Question: I have filter marker based on type by below code
'''
filters= ['office','home']
$.each(Gmaps.map.markers, function(i, marker) {
if(filters.length < 1){
Gmaps.map.showMarker(marker);
}else if(filters.indexOf(marker.type) > -1){
Gmaps.map.showMarker(marker);
}else{
Gmaps.map.hideMarker(marker);
}
});
'''
this code hide that marker but its not update Clusterer count on the map.
how to update Clusterer count on map

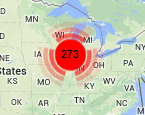
Answer: Please try with this code
'''
handler = Gmaps.build('Google');
handler.buildMap({ provider: {}, internal: {id: 'map'}}, function(){
markers_json = <%=raw @json.to_json %>;
Gmaps.markers = _.map(markers_json, function(marker_json){
marker = handler.addMarker(marker_json);
_.extend(marker, marker_json);
return marker;
});
handler.bounds.extendWith(Gmaps.markers);
handler.fitMapToBounds();
});
'''
for manage event try with this code
'''
handler.clusterer.clear();
$.each(Gmaps.markers, function(i, marker) {
if(filters.length < 1){
marker.show();
handler.clusterer.addMarker(marker)
}else if(filters.indexOf(marker.type) > -1){
handler.clusterer.addMarker(marker);
marker.show();
}else{
marker.hide();
handler.clusterer.removeMarker(marker);
}
});
'''